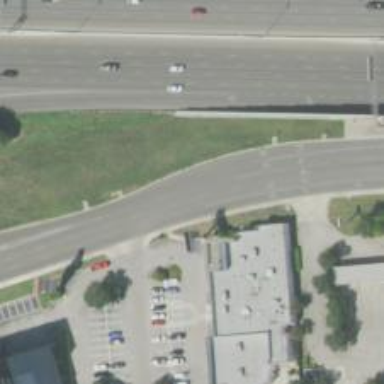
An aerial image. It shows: Secondary road with frontage access.